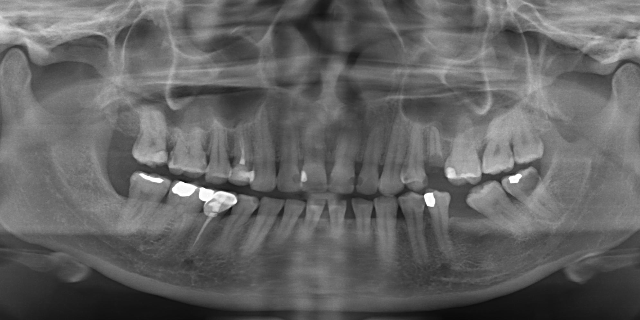
adult